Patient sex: M
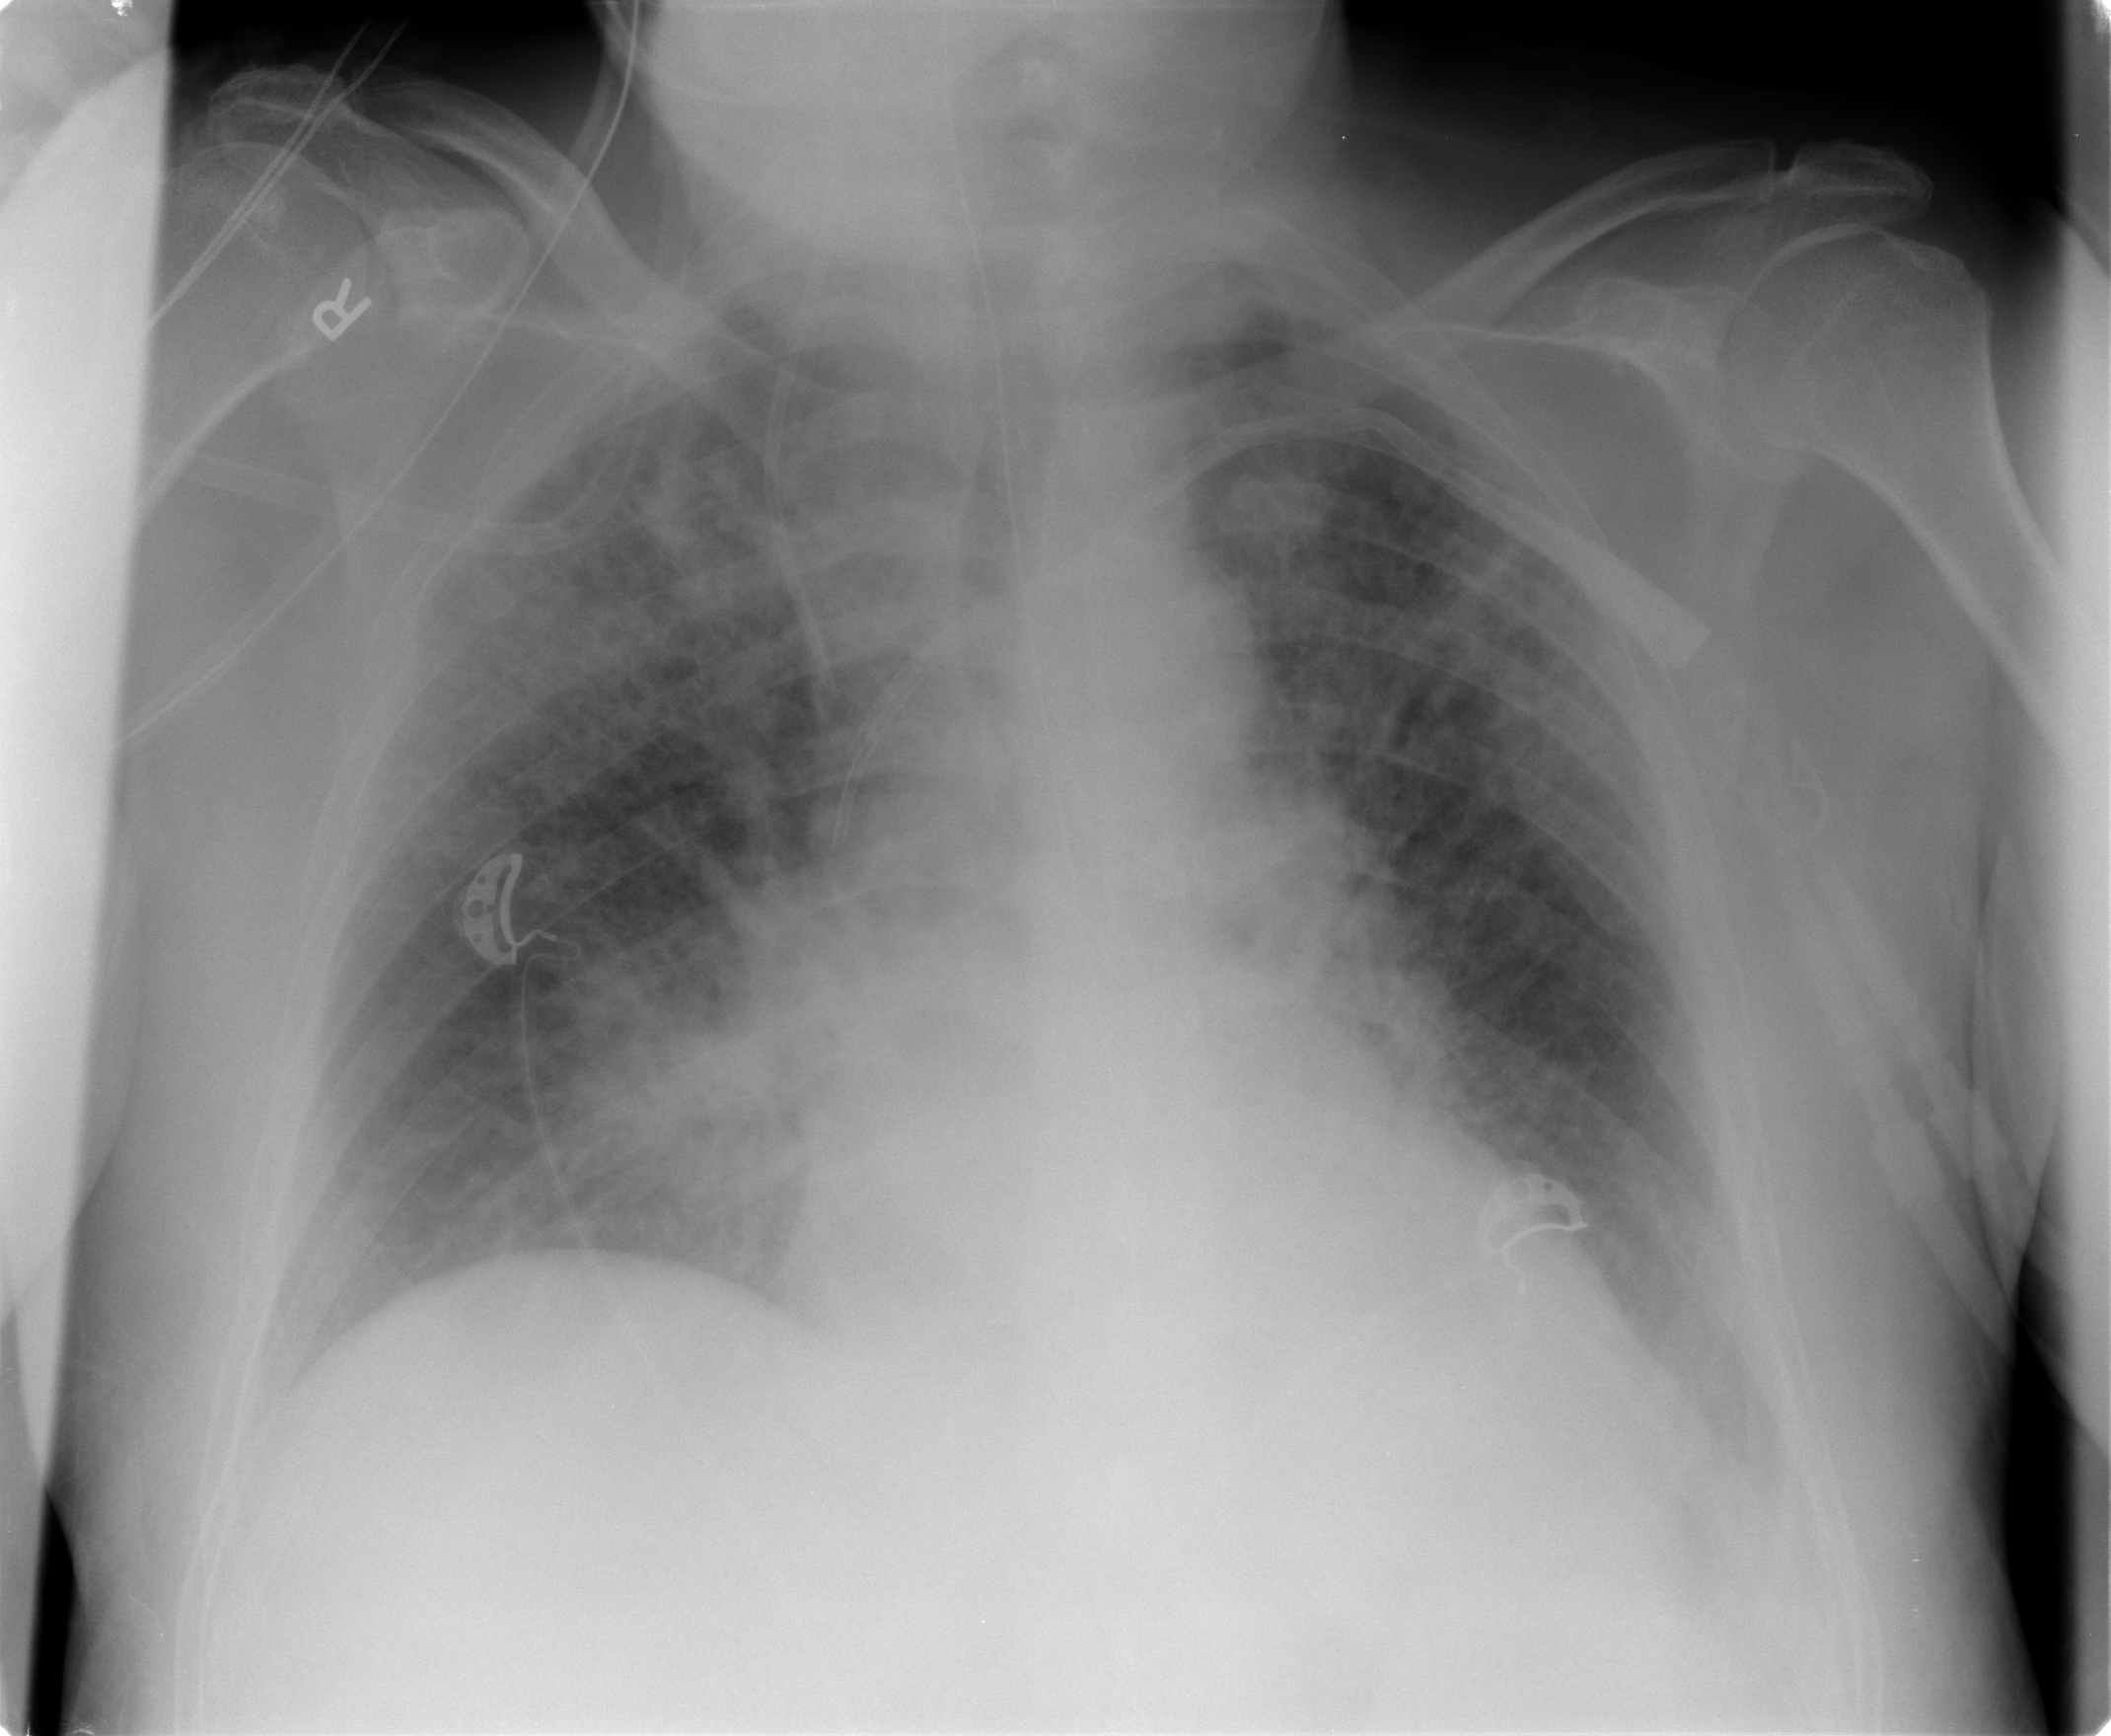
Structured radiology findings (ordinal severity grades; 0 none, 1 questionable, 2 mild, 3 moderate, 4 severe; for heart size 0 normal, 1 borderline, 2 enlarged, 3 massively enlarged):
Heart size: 2
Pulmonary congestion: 2
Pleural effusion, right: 0
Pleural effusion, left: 0
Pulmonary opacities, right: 3
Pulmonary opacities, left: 3
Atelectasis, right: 0
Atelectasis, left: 0